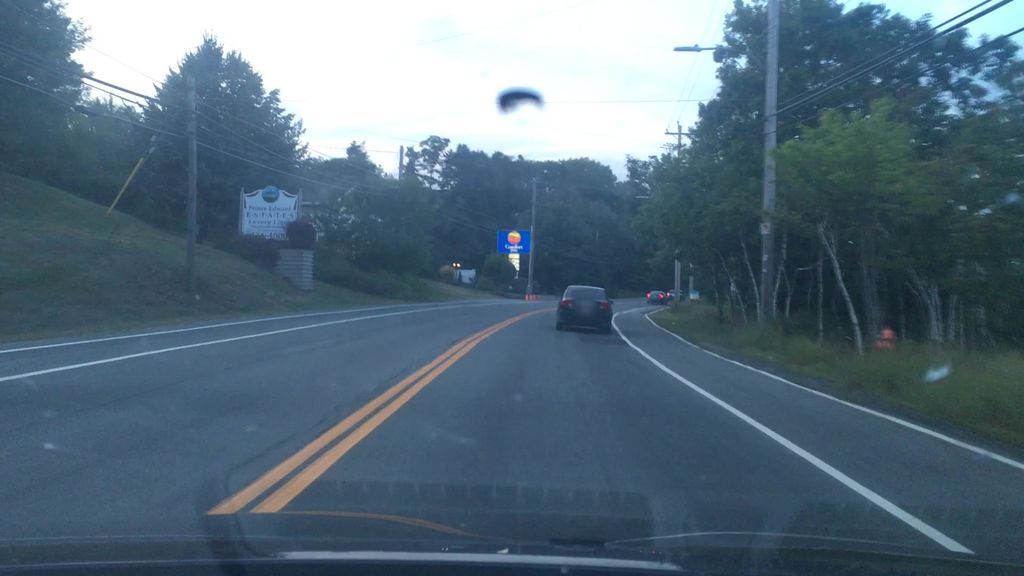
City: halifax